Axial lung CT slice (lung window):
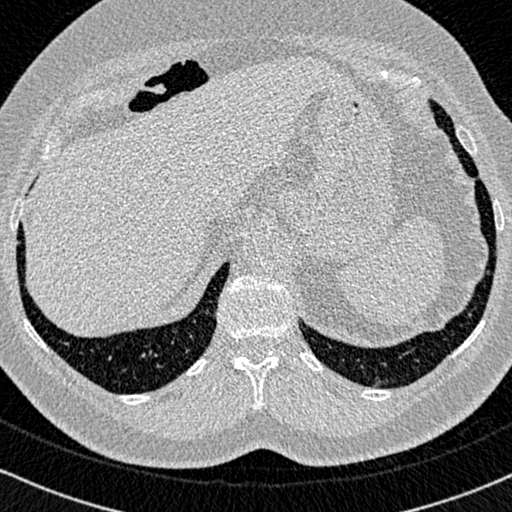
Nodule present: no